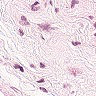
Metastatic tissue present: no